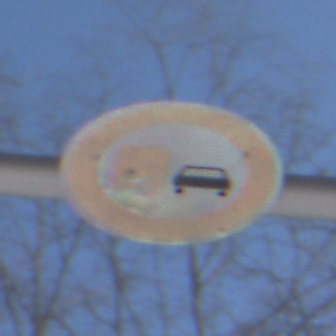
Verkehrszeichen: UeberholverbotKraftfahrzeuge
Umgebung: Outdoor, Special
Tageszeit: MorningAfternoon
Wetter: Clear
Licht: Natural
Jahreszeit: Winter
Kontrast: HighContrast